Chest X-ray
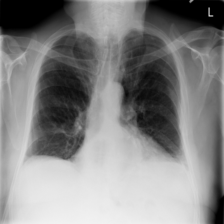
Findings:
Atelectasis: positive
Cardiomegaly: negative
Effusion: negative
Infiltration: negative
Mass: negative
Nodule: negative
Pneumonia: negative
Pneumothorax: negative
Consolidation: negative
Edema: negative
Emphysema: negative
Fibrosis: negative
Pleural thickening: negative
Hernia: negative